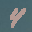
Label: 4